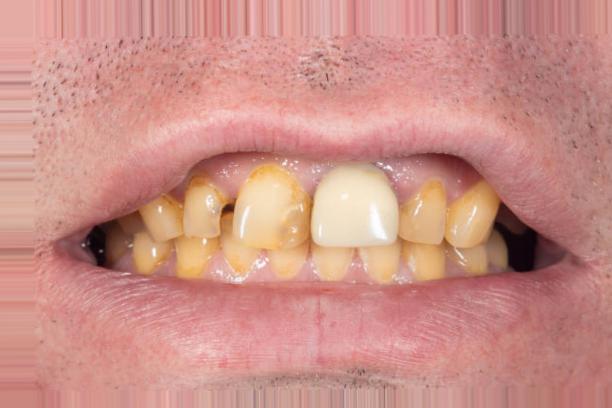
Condition: Tooth Discoloration